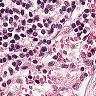
Metastatic tissue present: no